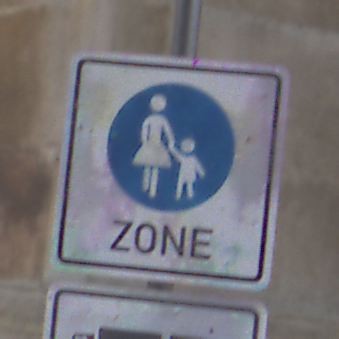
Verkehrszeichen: BeginnFussgaengerzone
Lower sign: MehrspurigeFahrzeugeFrei4
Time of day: Midday
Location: Outdoor (Urban)
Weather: Overcast
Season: NotSpecified
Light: Natural